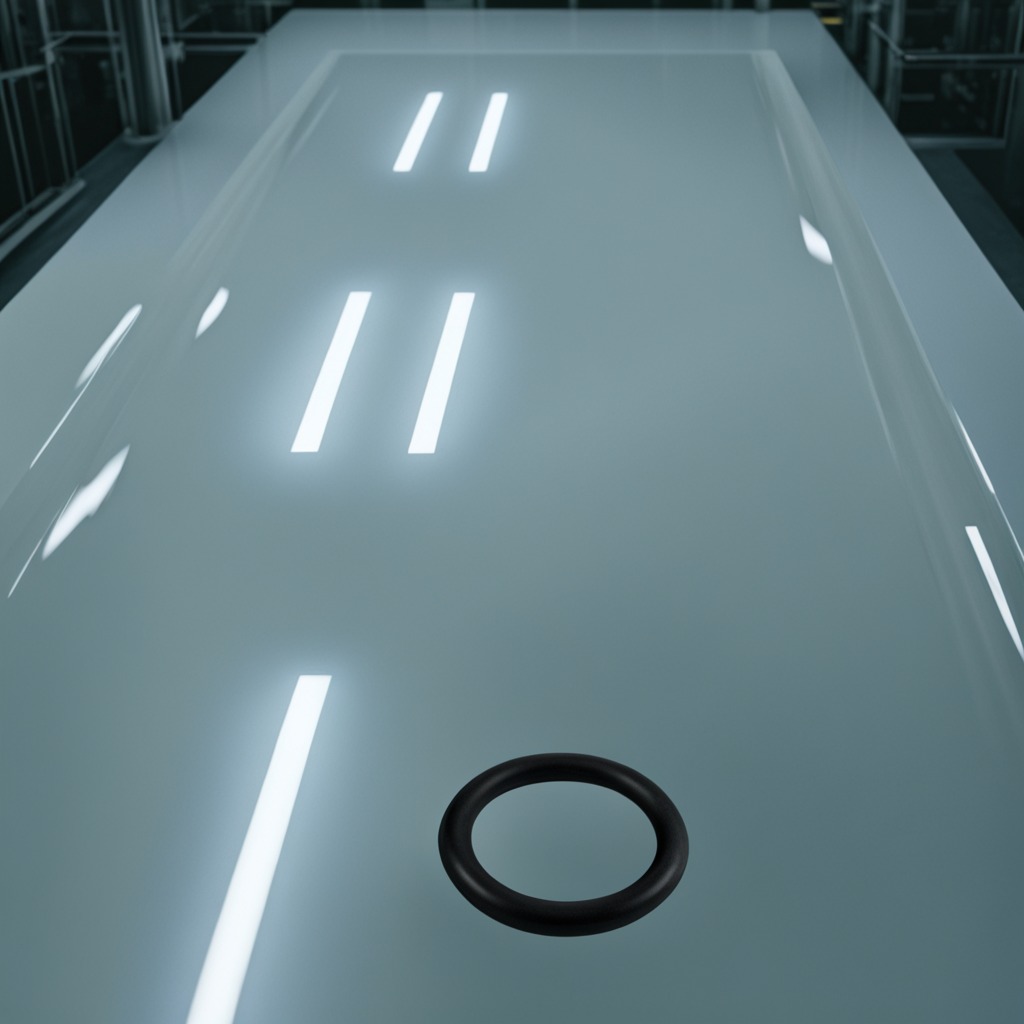
A rubber O-ring lies on the table.